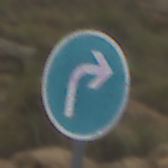
Verkehrszeichen: VorgeschriebeneFahrtrichtungRechts
Umgebung: Outdoor, Nature
Tageszeit: Midday
Wetter: Overcast
Licht: Natural
Jahreszeit: NotSpecified
Kontrast: LowContrast